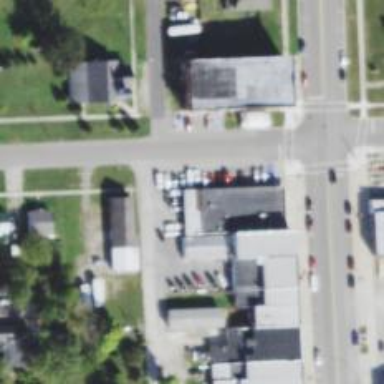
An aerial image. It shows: Post office.